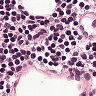
Metastatic tissue present: no